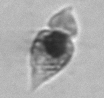
Label: Amphidinium